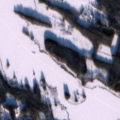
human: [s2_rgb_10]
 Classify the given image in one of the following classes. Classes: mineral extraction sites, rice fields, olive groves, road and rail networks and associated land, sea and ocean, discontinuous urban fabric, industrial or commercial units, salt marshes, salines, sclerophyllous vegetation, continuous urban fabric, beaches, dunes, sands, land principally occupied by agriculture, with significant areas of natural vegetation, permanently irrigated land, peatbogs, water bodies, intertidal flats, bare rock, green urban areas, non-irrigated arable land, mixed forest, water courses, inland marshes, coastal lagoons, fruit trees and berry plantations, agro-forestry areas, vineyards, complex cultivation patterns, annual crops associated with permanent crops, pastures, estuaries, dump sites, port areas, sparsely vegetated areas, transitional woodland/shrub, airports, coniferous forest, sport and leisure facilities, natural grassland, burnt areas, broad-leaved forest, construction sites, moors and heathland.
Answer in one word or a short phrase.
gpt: land principally occupied by agriculture, with significant areas of natural vegetation, coniferous forest, mixed forest, water bodies